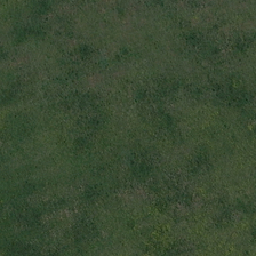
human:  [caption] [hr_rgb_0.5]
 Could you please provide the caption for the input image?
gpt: Pastures have different color shades in different zones.

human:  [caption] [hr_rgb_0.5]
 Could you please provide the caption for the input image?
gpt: It is not grassland that grass grows quite long.

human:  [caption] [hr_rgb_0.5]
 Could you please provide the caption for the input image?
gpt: Grass has different colors in different areas.

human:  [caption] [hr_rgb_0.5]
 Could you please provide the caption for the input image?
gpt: the meadow has different shades of green grass .

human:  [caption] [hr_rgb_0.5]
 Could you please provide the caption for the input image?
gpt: This is a meadow. The grass grows very long.